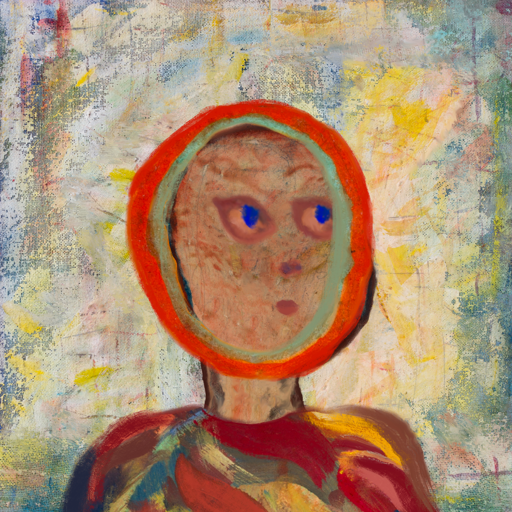
Background: Irani, Head And Neck Side: Orphan, Face Side: Mother_And_Son_Mother, Bust: Mother_And_Son_Son, Hair Side: Sisters, Head Accessory: Blank, Second Necklace: Blank, Necklace: Blank, Baby: Blank